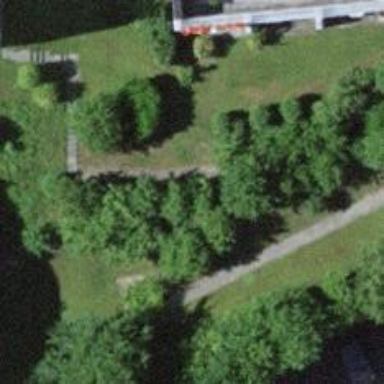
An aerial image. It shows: Road with steps.